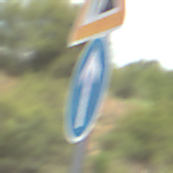
Verkehrszeichen: VorgeschriebeneFahrtrichtungGeradeaus
Zusatzzeichen oben: Arbeitsstelle
Umgebung: Outdoor, Nature
Tageszeit: Midday
Wetter: PartlyCloudy
Licht: Natural
Jahreszeit: NotSpecified
Kontrast: HighContrast